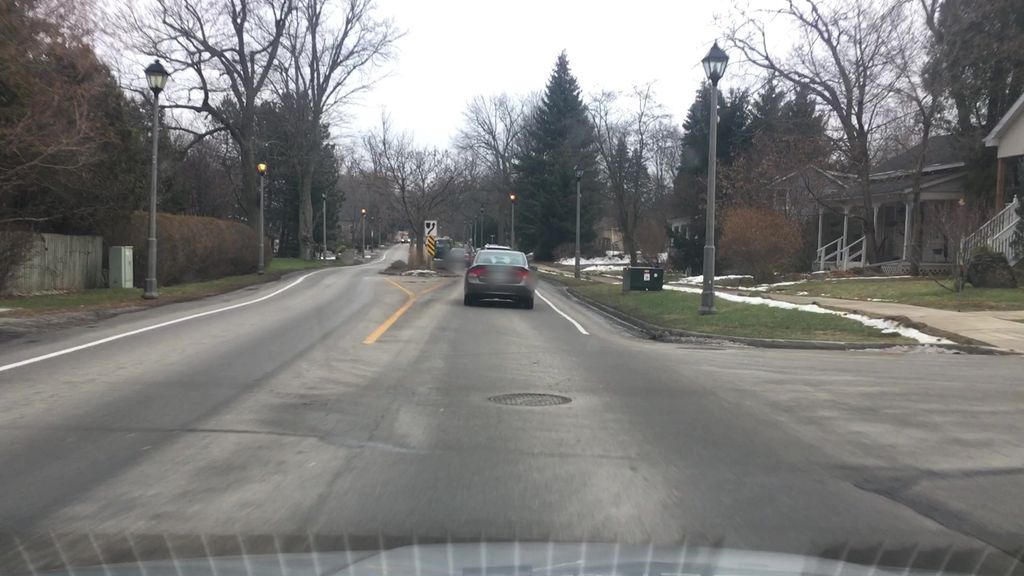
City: hamilton